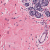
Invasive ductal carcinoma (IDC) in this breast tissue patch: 0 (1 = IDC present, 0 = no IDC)